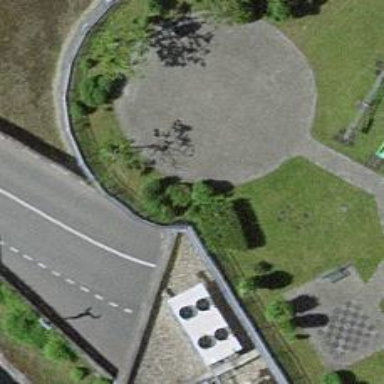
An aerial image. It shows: Parking area.